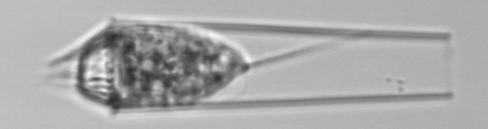
Label: Eutintinnus